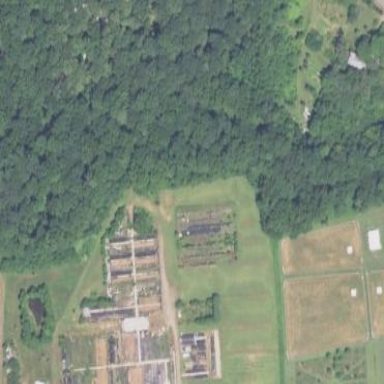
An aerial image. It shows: Greenhouse used for horticulture.